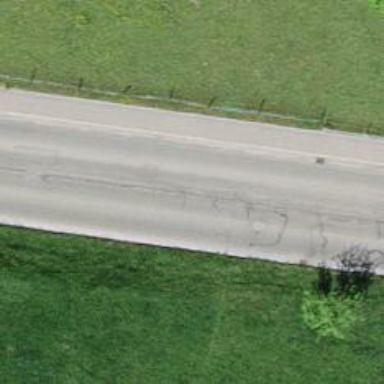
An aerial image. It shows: Secondary road.